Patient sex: F
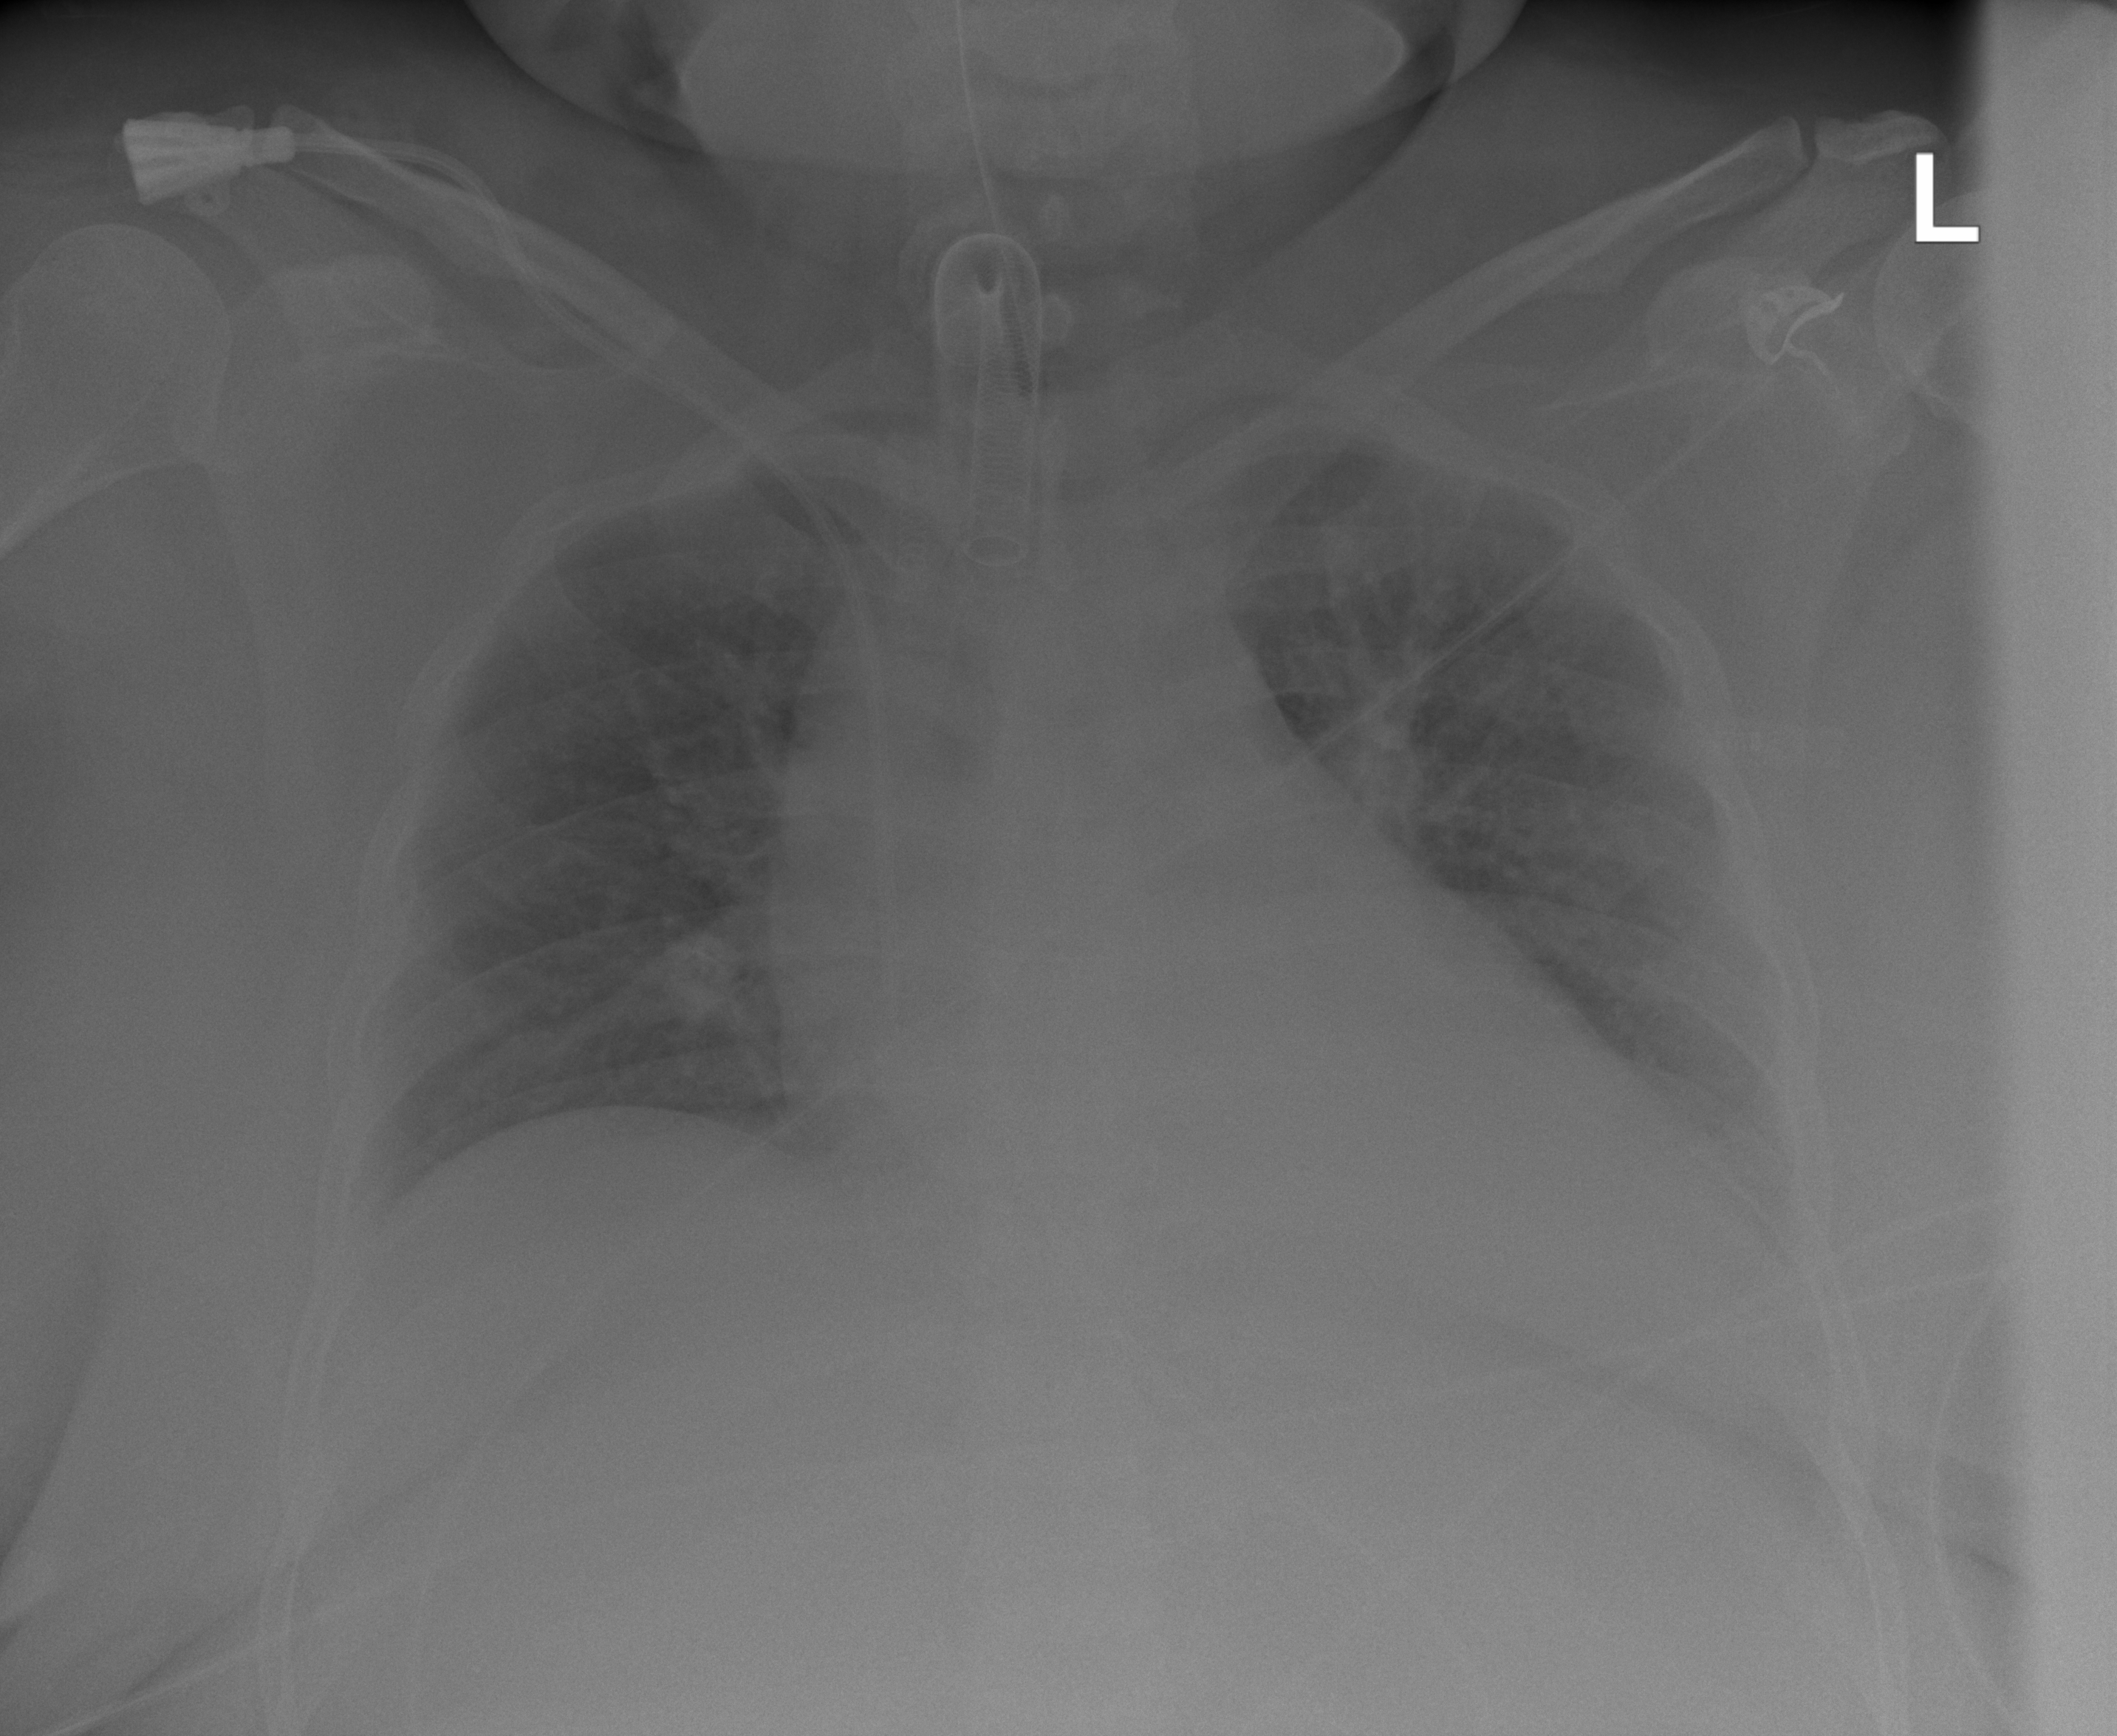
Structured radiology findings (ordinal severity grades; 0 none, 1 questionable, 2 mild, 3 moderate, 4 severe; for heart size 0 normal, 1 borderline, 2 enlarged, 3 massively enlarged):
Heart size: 2
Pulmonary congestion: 1
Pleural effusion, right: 1
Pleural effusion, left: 2
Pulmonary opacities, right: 2
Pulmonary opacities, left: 2
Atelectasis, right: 2
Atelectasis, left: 2